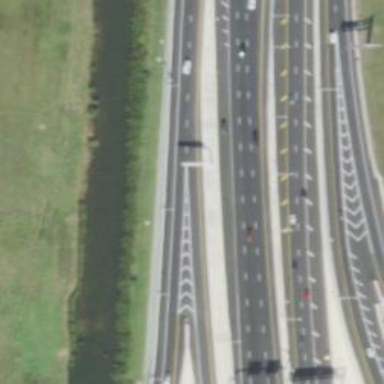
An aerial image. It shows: Motorway junction.